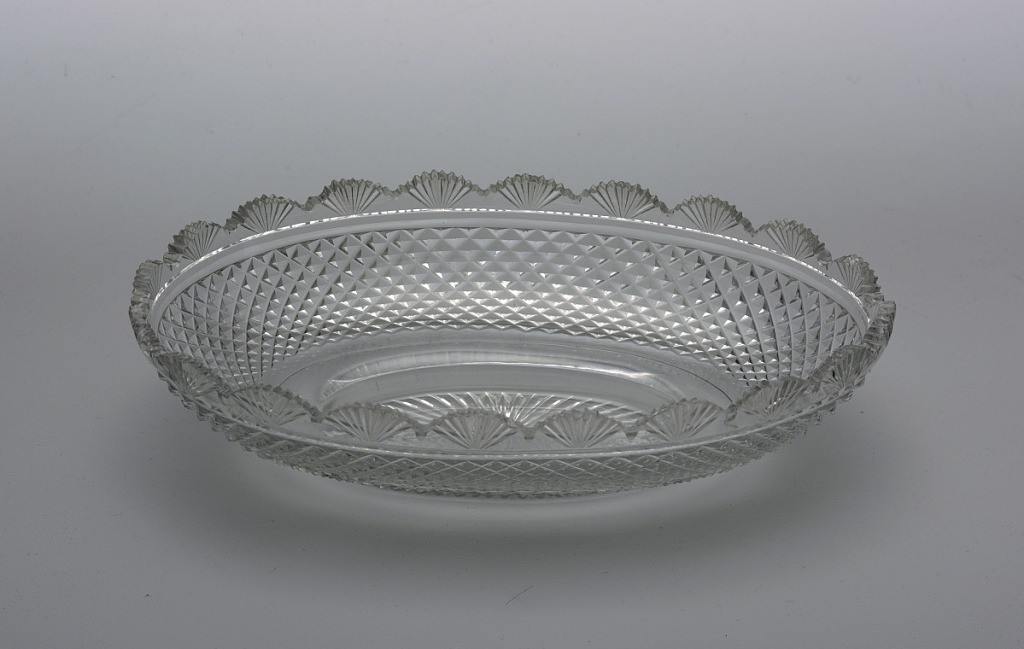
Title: Bowl
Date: early 19th century
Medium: Glass
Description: Shallow oval bowl with flat, oval base, radial cut. Body cut with sharp diamonds of graduated size. Fan scalloped rim with saw tooth top.